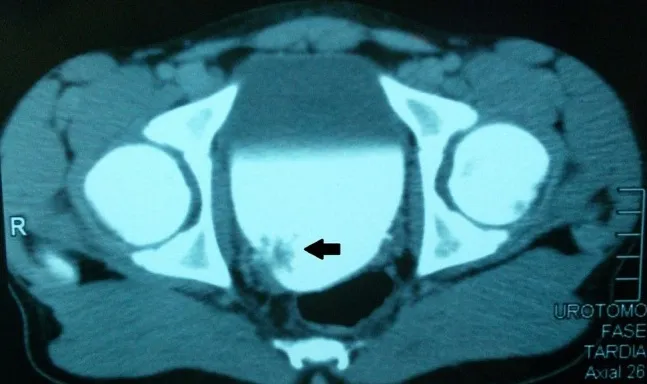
Abdominal CT scan, in axial section, showing the lesion (indicated by the black arrow) in the right posterolateral bladder wall.
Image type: radiology (ct)